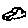
Label: car